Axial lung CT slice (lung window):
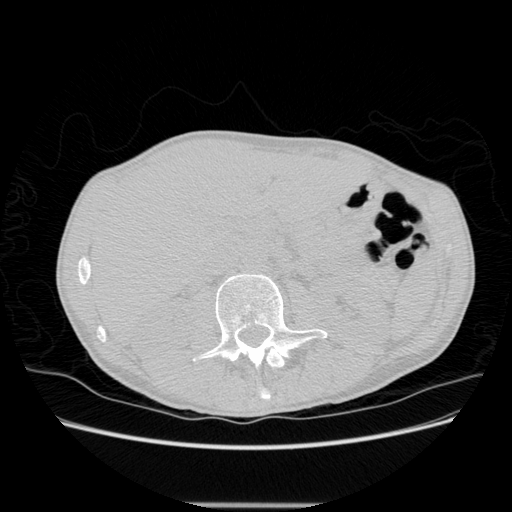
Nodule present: no